Interaction volume radius: 10 \u00c5
Interaction volume height: 10 \u00c5
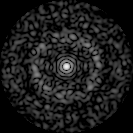
Disorder parameter: 0.8783